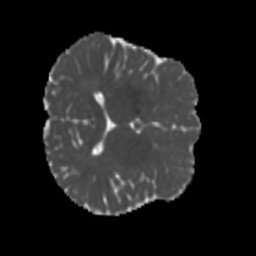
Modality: MD
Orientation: axial
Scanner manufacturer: siemens
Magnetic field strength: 3 T
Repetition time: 4 s
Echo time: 0.0594 s